Question: Firebase Storage Image not showing for 2/3 days. I have some published apps, inside those apps have some Images showing from Firebase Storage and now suddenly it is not showing/viewing. I have also checked those images from Browser > Firebase Console > Storage, but it is not showing image preview and shows: "". But My Firebase Firestore data is showing without any error. I checked Storage Quota, no issue about that. My Firebase Plan is "Blaze" Pay as you go.

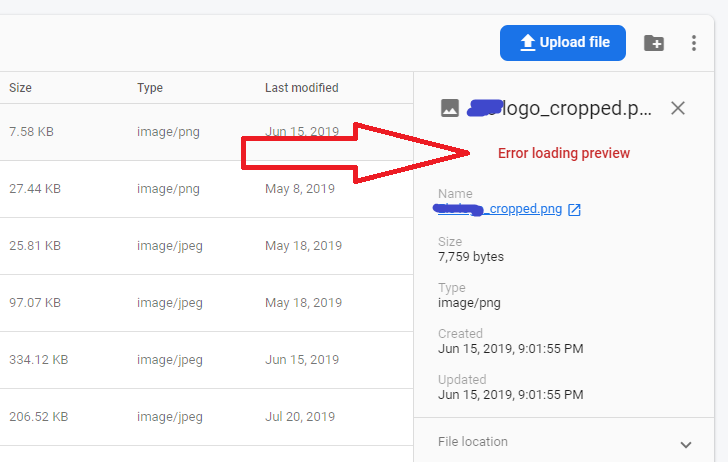
Answer: This is not firebase problem, i already contacted with firebase team.
This problem happening from 29th December from Bangladesh.
I think this is an mistake from BTCL, now you can use VPN but this is not solution,
We have to wait or have to communicated with BTCL for solve this issue.